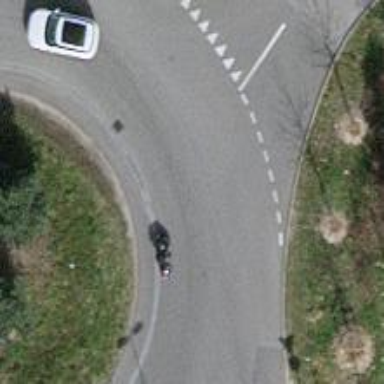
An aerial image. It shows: Secondary road with asphalt surface leading to roundabout junction.